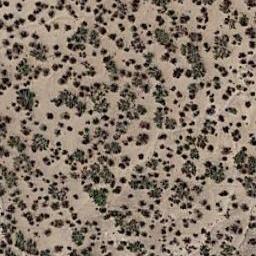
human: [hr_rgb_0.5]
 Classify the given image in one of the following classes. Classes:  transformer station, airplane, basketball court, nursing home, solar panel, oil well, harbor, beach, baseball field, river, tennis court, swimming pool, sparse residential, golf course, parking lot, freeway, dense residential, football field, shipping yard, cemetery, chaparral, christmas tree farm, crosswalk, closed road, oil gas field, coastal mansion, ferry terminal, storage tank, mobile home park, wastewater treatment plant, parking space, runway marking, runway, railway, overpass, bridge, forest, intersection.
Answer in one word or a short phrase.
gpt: chaparral